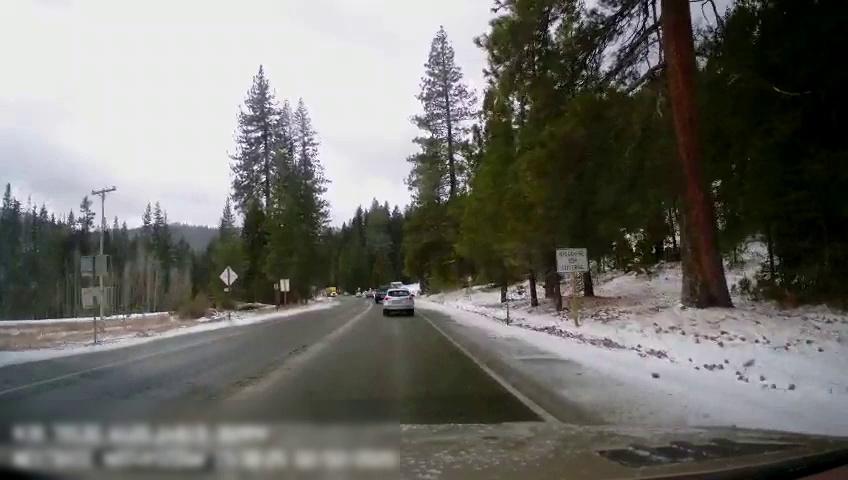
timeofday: Day
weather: Snowy
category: Drivable Space
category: Vehicles | Truck
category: Vehicles | SUV
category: Vehicles | Truck
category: Lanes | Current Lane
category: Lanes | Opposite Lane
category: Traffic | Signs